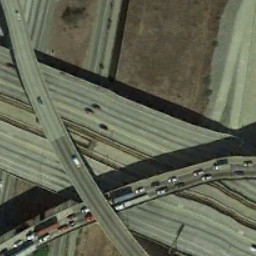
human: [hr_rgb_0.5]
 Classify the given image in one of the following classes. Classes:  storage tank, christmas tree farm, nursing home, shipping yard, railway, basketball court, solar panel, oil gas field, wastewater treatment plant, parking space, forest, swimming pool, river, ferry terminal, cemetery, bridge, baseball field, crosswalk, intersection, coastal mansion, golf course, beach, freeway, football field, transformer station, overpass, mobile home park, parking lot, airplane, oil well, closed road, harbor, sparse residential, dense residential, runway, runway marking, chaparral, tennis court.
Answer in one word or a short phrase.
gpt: overpass